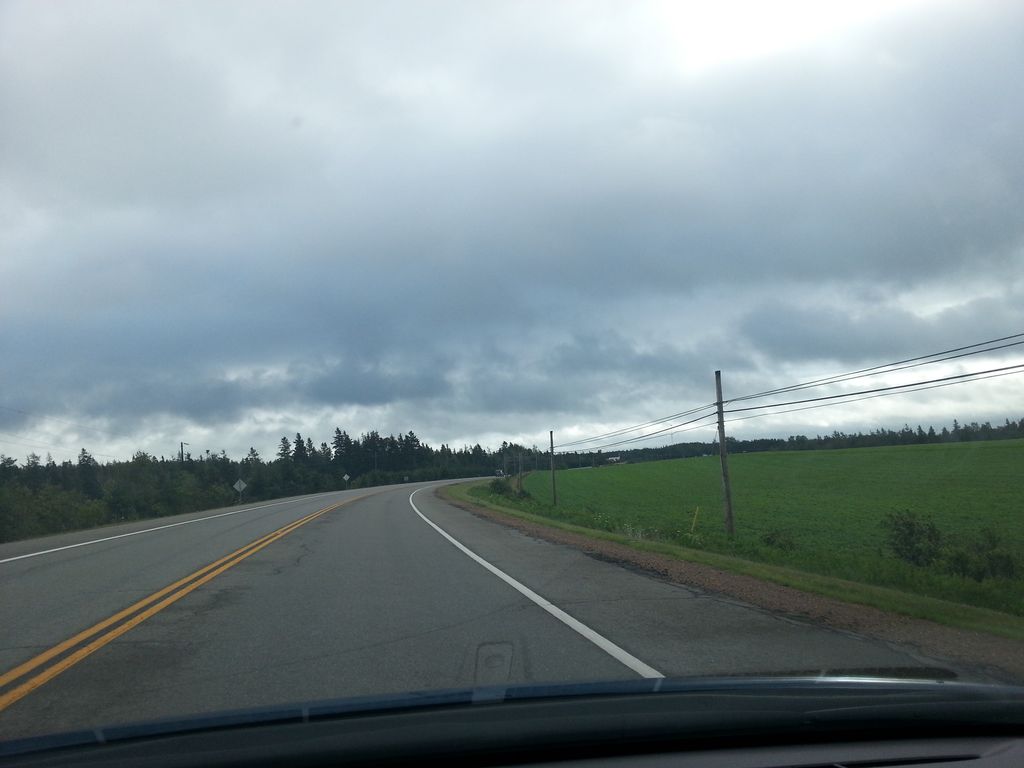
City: charlottetown